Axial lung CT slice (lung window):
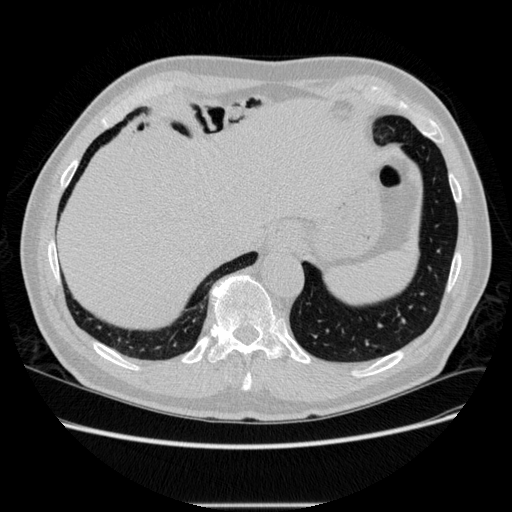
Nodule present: no